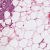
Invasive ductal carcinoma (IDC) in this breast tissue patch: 1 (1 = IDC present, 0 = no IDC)